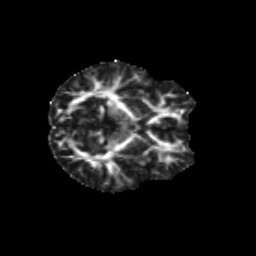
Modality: FA
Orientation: axial
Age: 14
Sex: male
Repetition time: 9.5 s
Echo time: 0.089 s